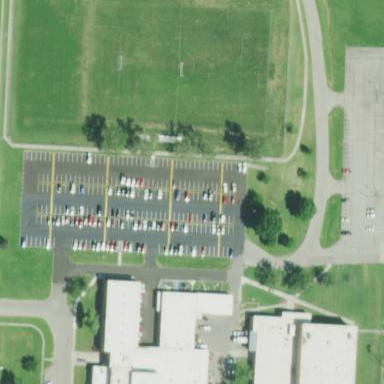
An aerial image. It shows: Parking area.